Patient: sex M, age 32
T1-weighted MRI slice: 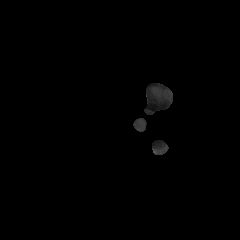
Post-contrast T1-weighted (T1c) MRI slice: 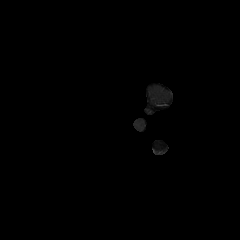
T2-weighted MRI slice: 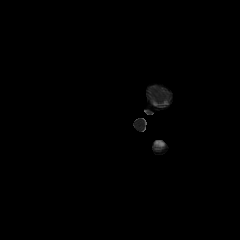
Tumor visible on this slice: no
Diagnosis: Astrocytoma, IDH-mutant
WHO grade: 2